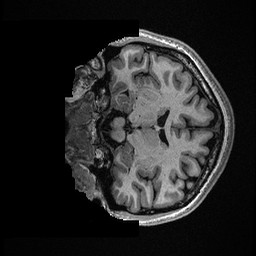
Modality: T1w
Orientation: coronal
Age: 45
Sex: female
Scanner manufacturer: ge
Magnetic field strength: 3 T
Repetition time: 0.006952 s
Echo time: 0.00292 s